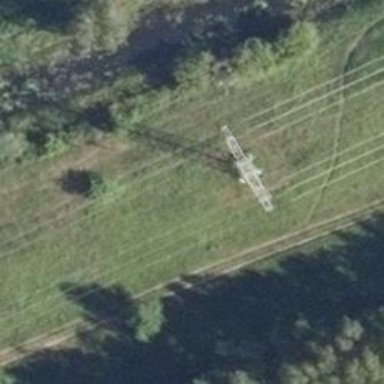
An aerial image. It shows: Power tower.